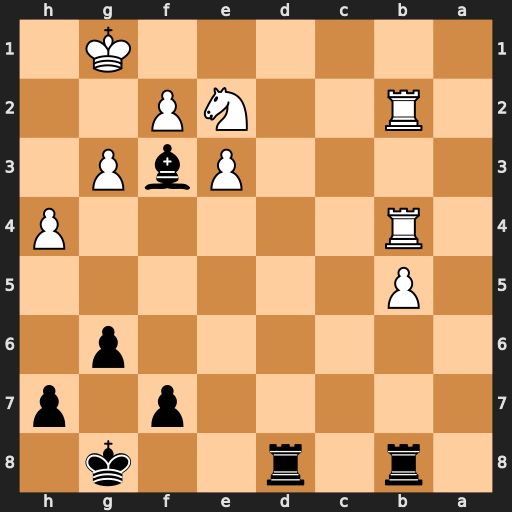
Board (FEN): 1r1r2k1/5p1p/6p1/1P6/1R5P/4PbP1/1R2NP2/6K1
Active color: b
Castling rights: -
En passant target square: -
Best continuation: Rd1+ Kh2 Rh1#